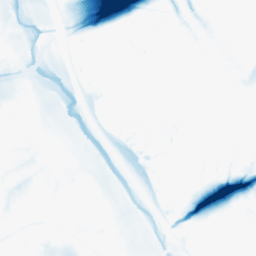
Category: morphological
Decomposition family: morphological_ellipse
Decomposition parameters: operation: closing
width: 50
height: 50
Upsampling method: bicubic
Upsampling parameters: scale: 2
Upsampling scale: 2